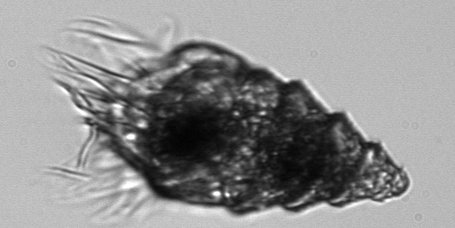
Label: Laboea_strobila